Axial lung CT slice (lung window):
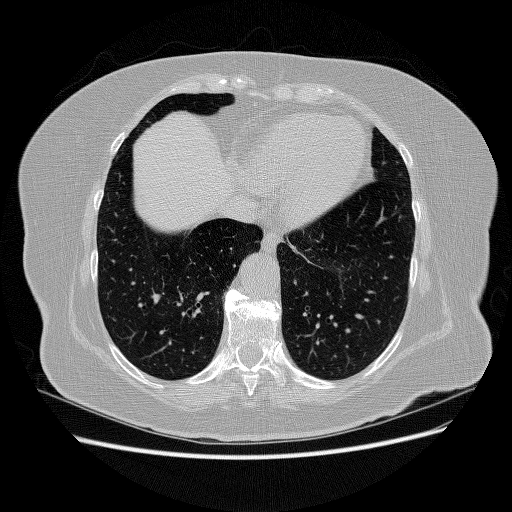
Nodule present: no